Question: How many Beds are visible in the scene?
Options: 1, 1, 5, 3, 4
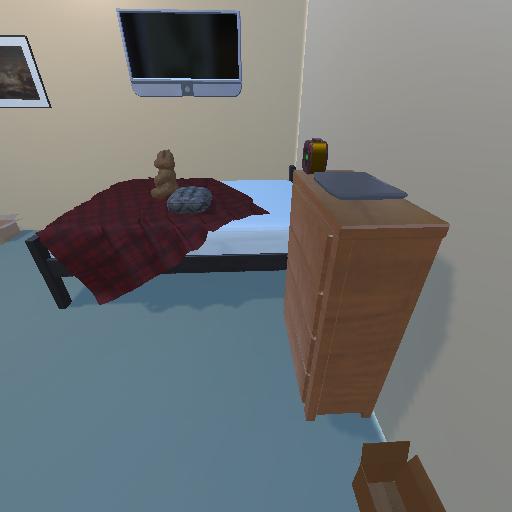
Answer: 1